Question: There is EIID column with different strings value grouped and string column contains JPNaOn , PDSCLm , PDSCLs data values .
Please help me to filter the elID which contains only a particular value 'PDSCLm' and doesnot contains JPNaOn and PDSCLs column data for the particular EIID .

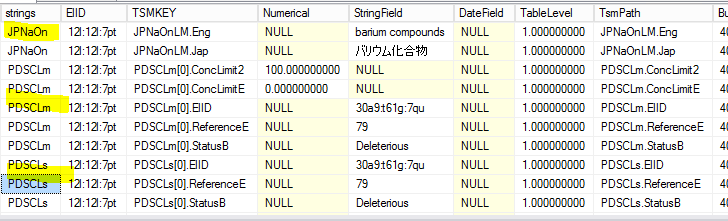
Answer: Is this what you are looking for?
'''
SELECT EIID
FROM UserTable AS t
WHERE strings = 'PDSCLm'
AND NOT EXISTS (
SELECT 1
FROM UserTable AS t2
WHERE t.EIID = t2.EEID
AND t2.strings IN ('JPNaOn', 'PDSCLs')
);
'''